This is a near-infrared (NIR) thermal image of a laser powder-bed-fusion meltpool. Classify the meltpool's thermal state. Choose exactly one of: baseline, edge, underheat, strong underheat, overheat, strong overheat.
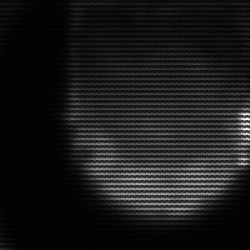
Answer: edge